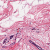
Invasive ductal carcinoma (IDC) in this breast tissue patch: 0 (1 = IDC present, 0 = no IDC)